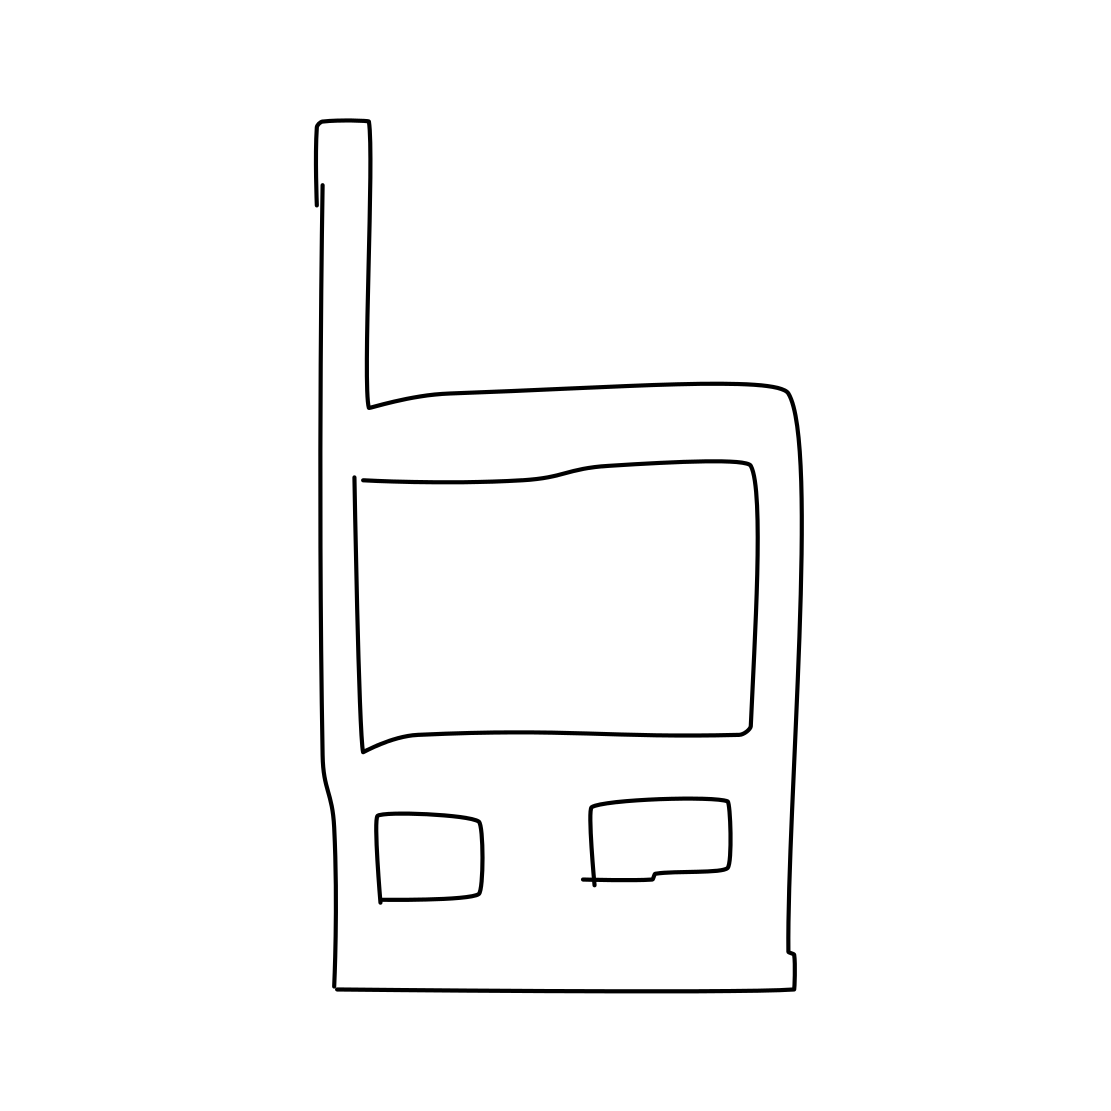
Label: walkie talkie